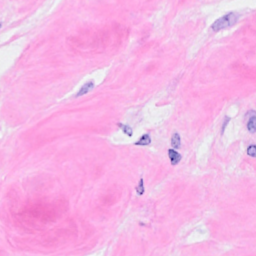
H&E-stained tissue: Breast